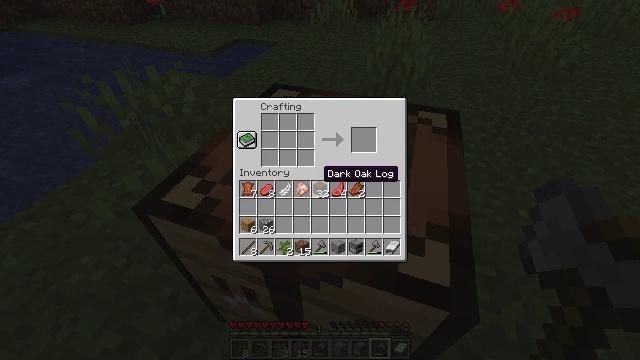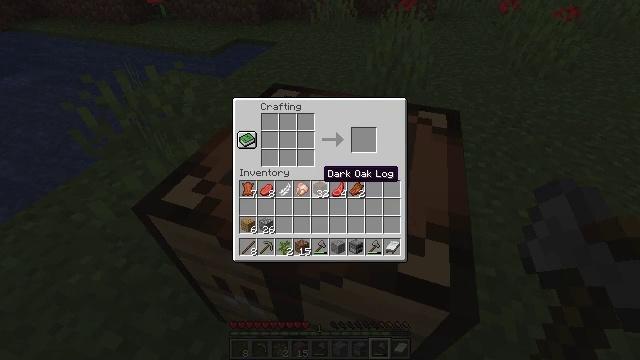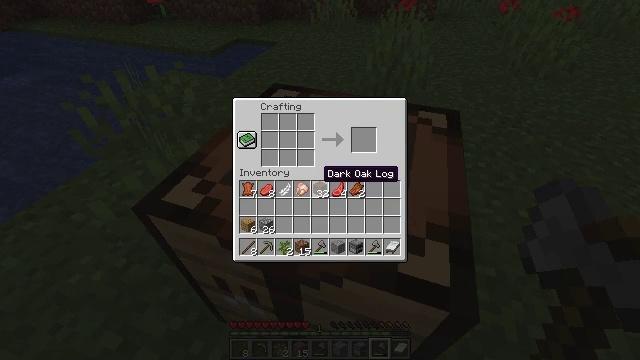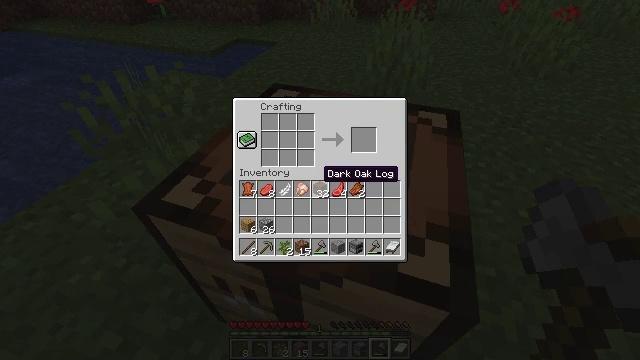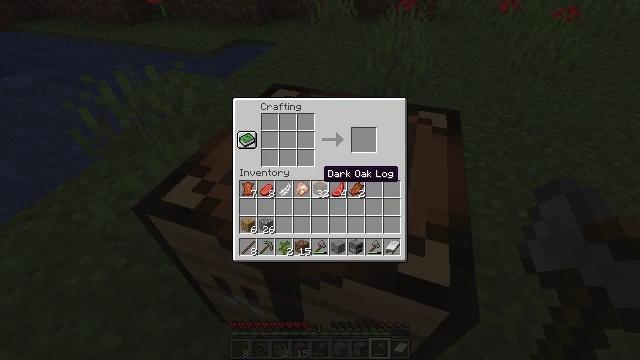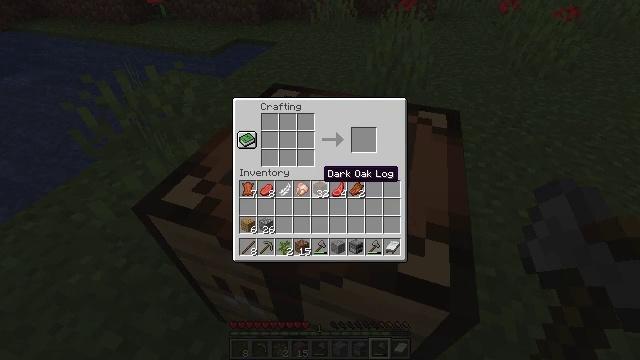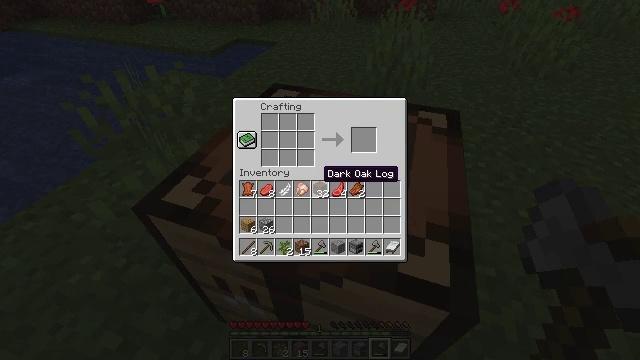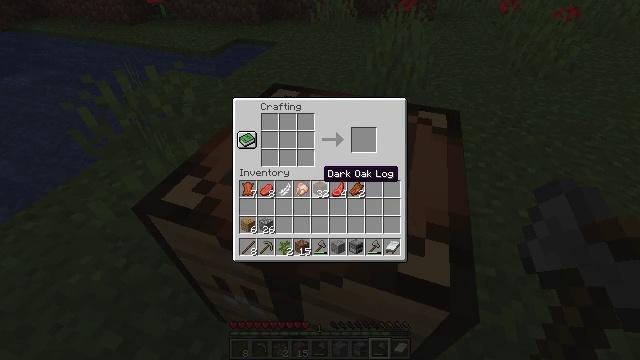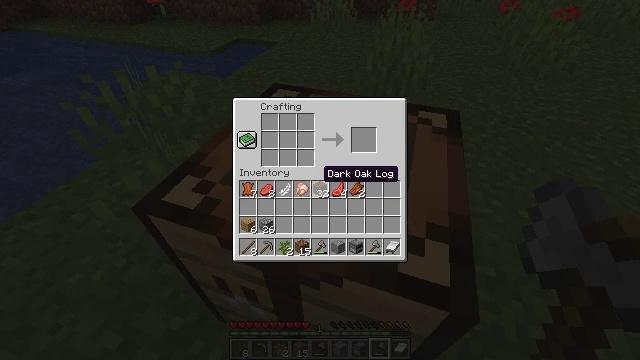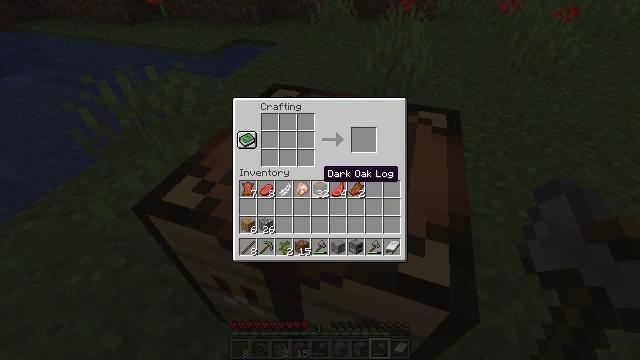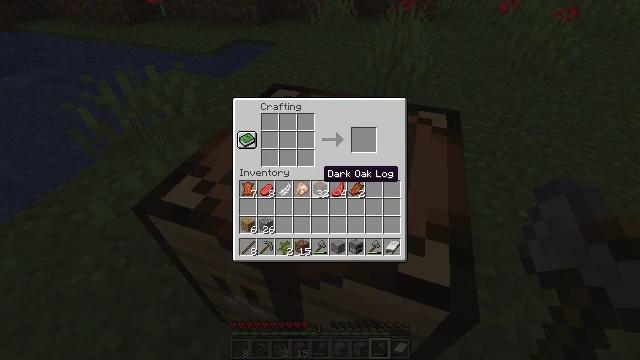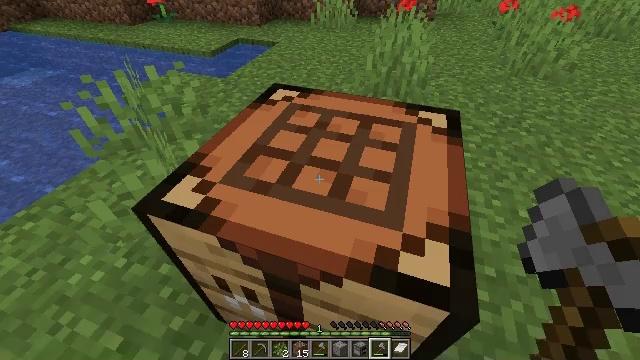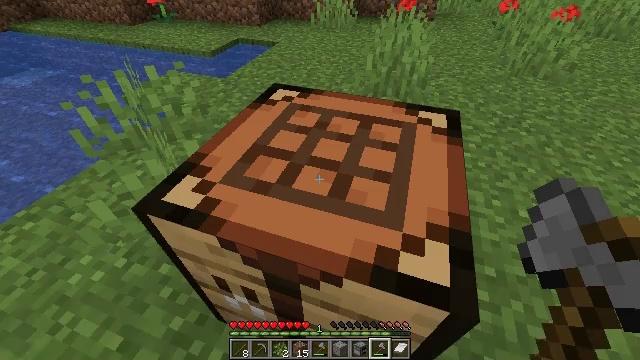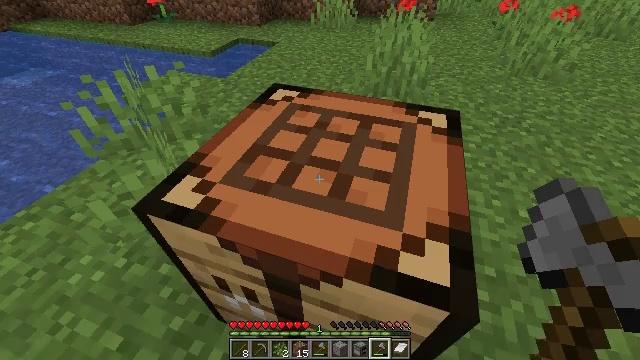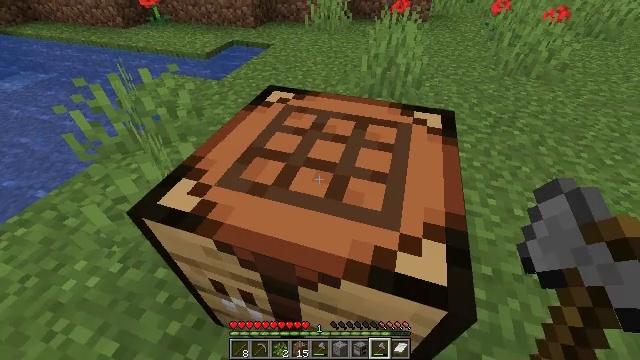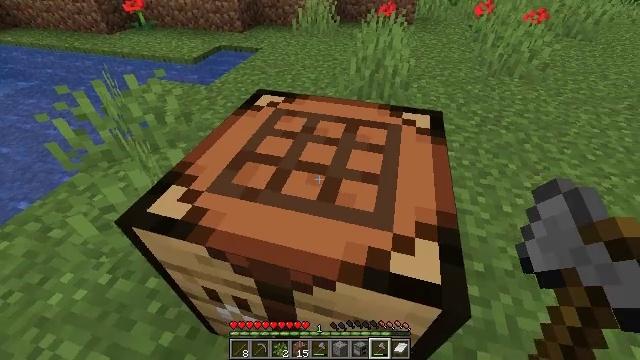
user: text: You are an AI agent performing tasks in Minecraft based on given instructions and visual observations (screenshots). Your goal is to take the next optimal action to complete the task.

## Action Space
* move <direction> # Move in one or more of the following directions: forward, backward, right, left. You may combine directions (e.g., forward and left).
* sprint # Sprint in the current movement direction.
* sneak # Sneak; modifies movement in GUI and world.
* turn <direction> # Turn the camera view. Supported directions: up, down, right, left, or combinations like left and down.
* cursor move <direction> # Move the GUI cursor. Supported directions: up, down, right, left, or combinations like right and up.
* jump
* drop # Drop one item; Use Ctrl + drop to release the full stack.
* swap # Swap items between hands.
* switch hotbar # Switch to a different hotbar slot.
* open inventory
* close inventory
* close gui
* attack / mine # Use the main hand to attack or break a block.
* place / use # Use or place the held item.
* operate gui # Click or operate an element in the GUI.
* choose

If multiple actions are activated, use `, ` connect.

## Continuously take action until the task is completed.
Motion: motion action
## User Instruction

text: Get dark oak wood by combining dark oak logs on a crafting table.
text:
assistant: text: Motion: no_op
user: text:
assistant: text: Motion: no_op
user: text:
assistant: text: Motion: no_op
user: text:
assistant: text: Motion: no_op
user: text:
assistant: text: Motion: no_op
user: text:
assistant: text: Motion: no_op
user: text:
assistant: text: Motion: no_op
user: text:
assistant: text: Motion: no_op
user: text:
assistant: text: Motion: no_op
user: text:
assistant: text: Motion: no_op
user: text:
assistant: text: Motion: no_op
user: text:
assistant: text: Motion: close gui
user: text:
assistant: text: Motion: open inventory
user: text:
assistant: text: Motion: turn right, open inventory
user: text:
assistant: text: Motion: turn right
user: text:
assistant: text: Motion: turn right and up
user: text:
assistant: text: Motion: turn right and up
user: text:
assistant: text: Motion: turn right and up
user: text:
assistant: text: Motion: turn right and up
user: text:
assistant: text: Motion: turn right
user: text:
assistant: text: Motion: no_op
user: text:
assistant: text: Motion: no_op
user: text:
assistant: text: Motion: no_op
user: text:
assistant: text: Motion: move forward
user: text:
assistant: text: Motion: move forward
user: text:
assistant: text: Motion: move forward, turn down
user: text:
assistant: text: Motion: move forward
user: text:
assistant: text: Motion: move forward
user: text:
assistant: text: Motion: move forward
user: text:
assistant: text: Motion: move forward